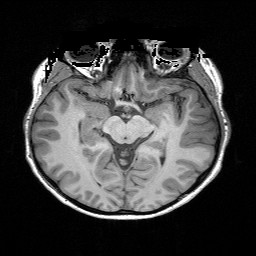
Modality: T1w
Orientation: coronal